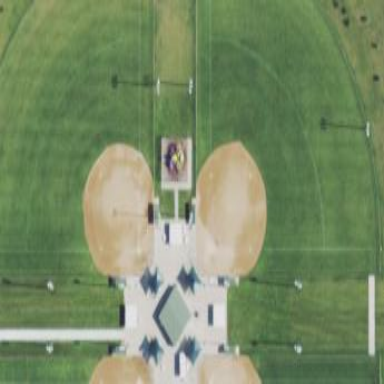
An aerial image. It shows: Softball pitch for leisure and sport activities.